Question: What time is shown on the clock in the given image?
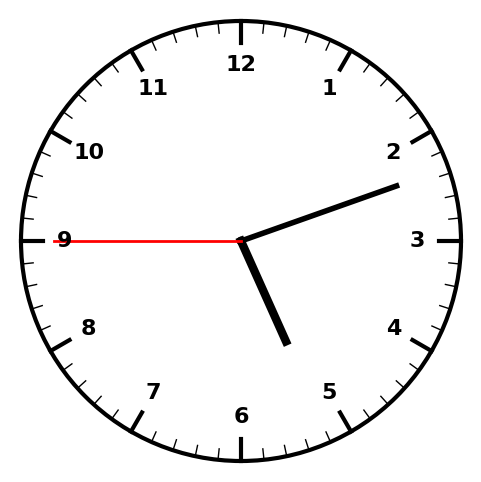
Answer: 05:11:45